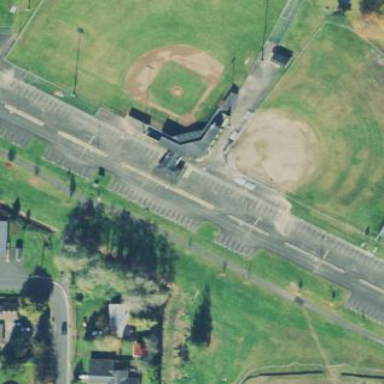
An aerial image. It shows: Softball pitch designated for baseball sports.